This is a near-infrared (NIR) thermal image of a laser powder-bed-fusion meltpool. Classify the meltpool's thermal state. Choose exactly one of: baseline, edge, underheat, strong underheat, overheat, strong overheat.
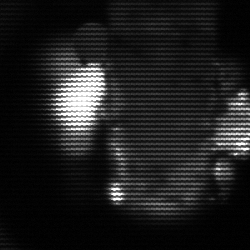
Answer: strong underheat